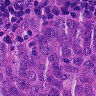
Metastatic tissue present: yes